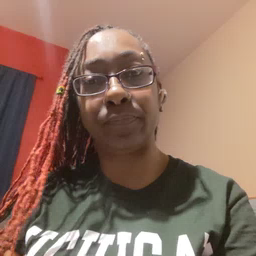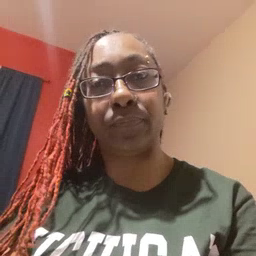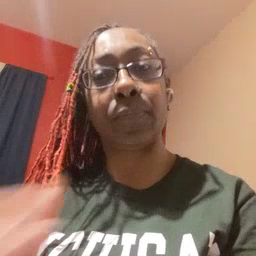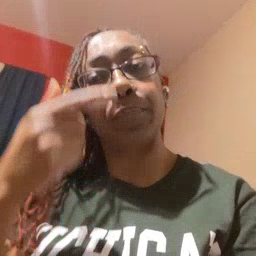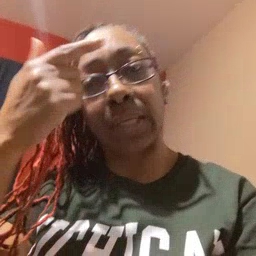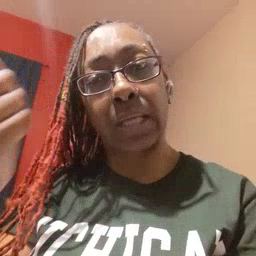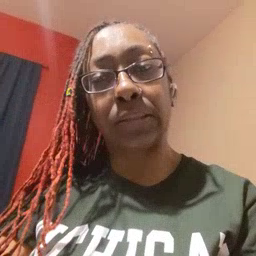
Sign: because